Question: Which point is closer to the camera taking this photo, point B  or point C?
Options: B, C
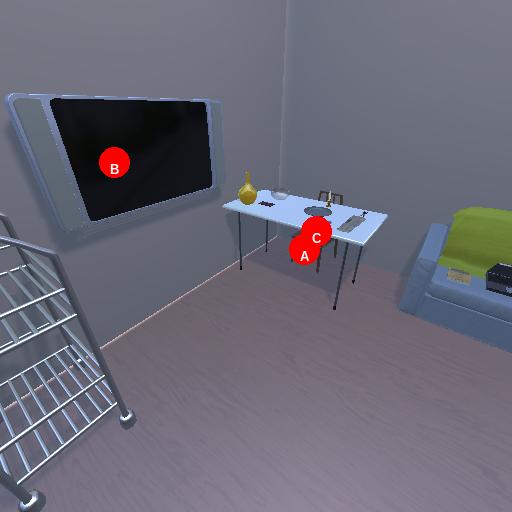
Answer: B